Question: I have a sub navigation bar that has 6 items or maybe more. What I am trying to do is that when the browser is resized, a "more" icon appears based on the space available, and each item of the drop down goes into the sub menu one by one as the size of the viewport decreases.
I have attached a screenshot of the design requirement. I am looking for a way to get this done in pure css or using media queries.
Any help would be appreciated.
'''
<nav class="navbar navbar-default navbar-fixed-top" role="navigation">
<div class="container-fluid">
<div class="navbar-header">
<button type="button" class="navbar-toggle collapsed" data-toggle="collapse" data-target="#bs-example-navbar-collapse-6">
<span class="sr-only">Toggle navigation</span>
<span class="icon-bar"></span>
<span class="icon-bar"></span>
<span class="icon-bar"></span>
</button>
<a class="navbar-brand" href="#">Brand</a>
</div>
<div class="collapse navbar-collapse" id="bs-example-navbar-collapse-6">
<ul class="nav navbar-nav">
<li class="active"><a href="#">Home</a></li>
<li><a href="#">Link</a></li>
<li><a href="#">Link</a></li>
<li><a href="#">Link</a></li>
<li><a href="#">Link</a></li>
</ul>
</div><!-- /.navbar-collapse -->
</div>
</nav>
'''

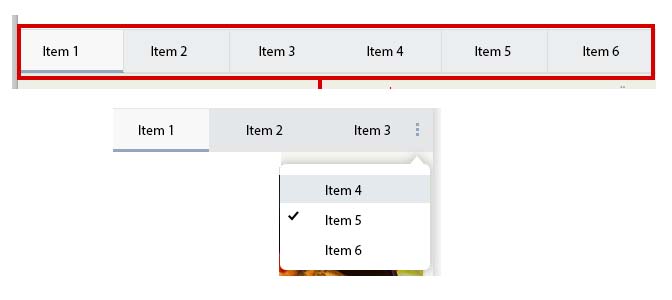
Answer: <URL>
The idea is to use media query combined with nth-child selectors to reveal only the desired elements.
'''
<ul class="nav">
<li>1</li>
<li>2</li>
<li>3</li>
<li>4</li>
<li>5</li>
<li>6</li>
</ul>
<ul id="more">
<li>1</li>
<li>2</li>
<li>3</li>
<li>4</li>
<li>5</li>
<li>6</li>
</ul>
ul, li{
list-style:none;
}
.nav > li{
display:inline-block;
width:100px;
height:50px;
border:1px solid black;
font-size:20px;
text-align:center;
box-sizing:border-box;
padding-top:10px;
background:white;
margin:5px;
vertical-align:top;
}
.nav{
background:beige;
padding:10px;
height:55px;
overflow:hidden;
whitespace:no-wrap;
}
#more {
display:none;
margin:0;
padding:2px;
width:40px;
position:absolute;
top:20px;
right:0;
border-left:4px solid black;
padding-top:60px;
}
#more > li{
font-size:10px;
border:1px solid black;
width:100%;
margin:2px 0;
box-sizing:border-box;
display:none;
}
@media screen and (max-width: 700px) {
#more {
display:block;
}
#more:hover li:nth-child(6) {
display:block;
}
}
@media screen and (max-width: 600px) {
#more {
display:block;
}
#more:hover li:nth-child(5) {
display:block;
}
}
'''